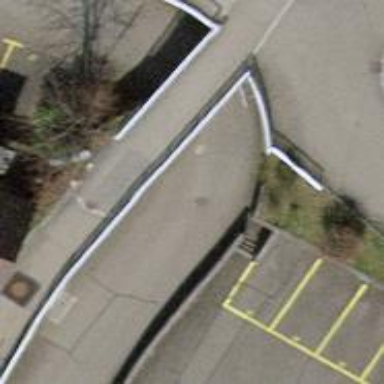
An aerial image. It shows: Wall barrier.